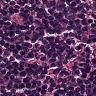
Metastatic tissue present: no